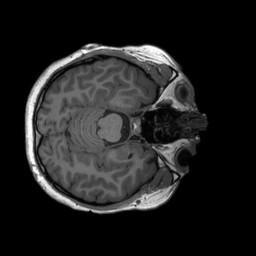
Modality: T1w
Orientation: axial
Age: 30
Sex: female
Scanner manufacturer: siemens
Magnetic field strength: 3 T
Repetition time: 2.3 s
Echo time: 0.00232 s